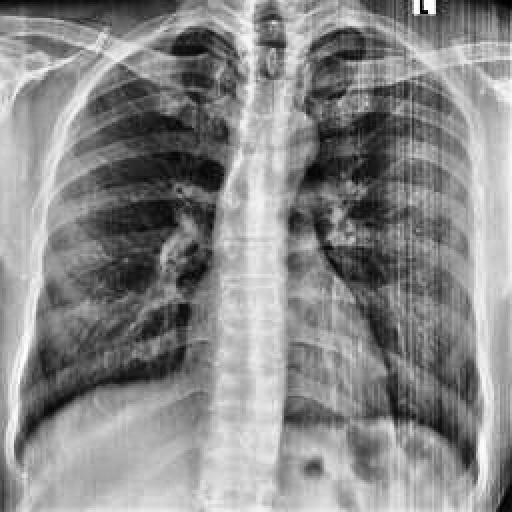
Finding: NORMAL